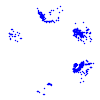
Particle: proton